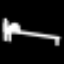
Label: bed